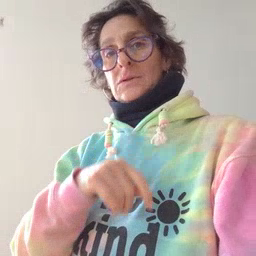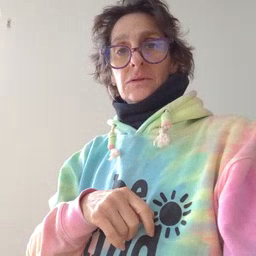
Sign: mouse